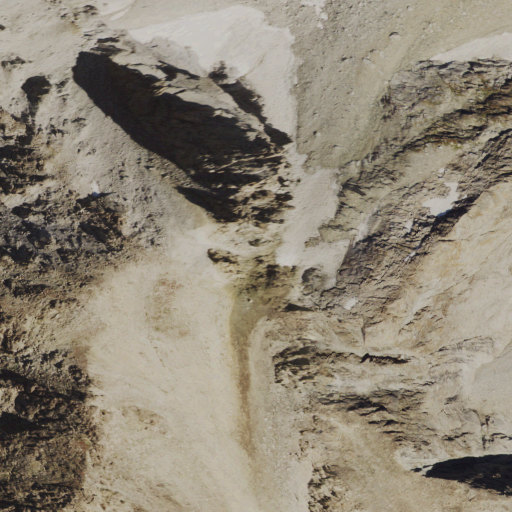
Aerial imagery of mountain in Wyoming named Tower Peak containing grassland, barren land, and snow